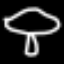
Label: mushroom